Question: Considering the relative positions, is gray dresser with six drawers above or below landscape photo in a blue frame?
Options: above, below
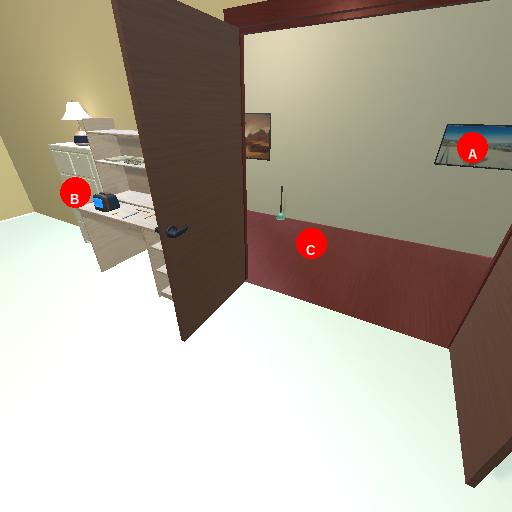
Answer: above